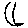
Label: moon